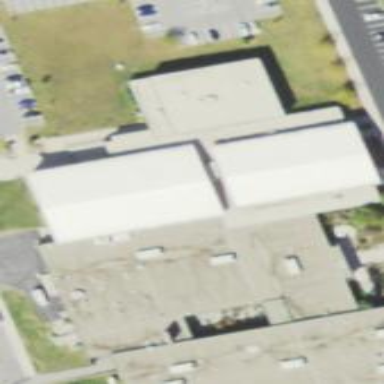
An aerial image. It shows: College building.